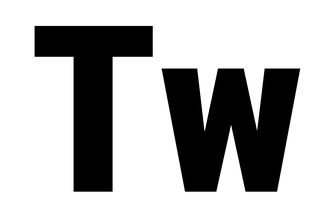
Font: Roboto_Condensed_Black